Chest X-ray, PA view. Patient: 77 years old, sex M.
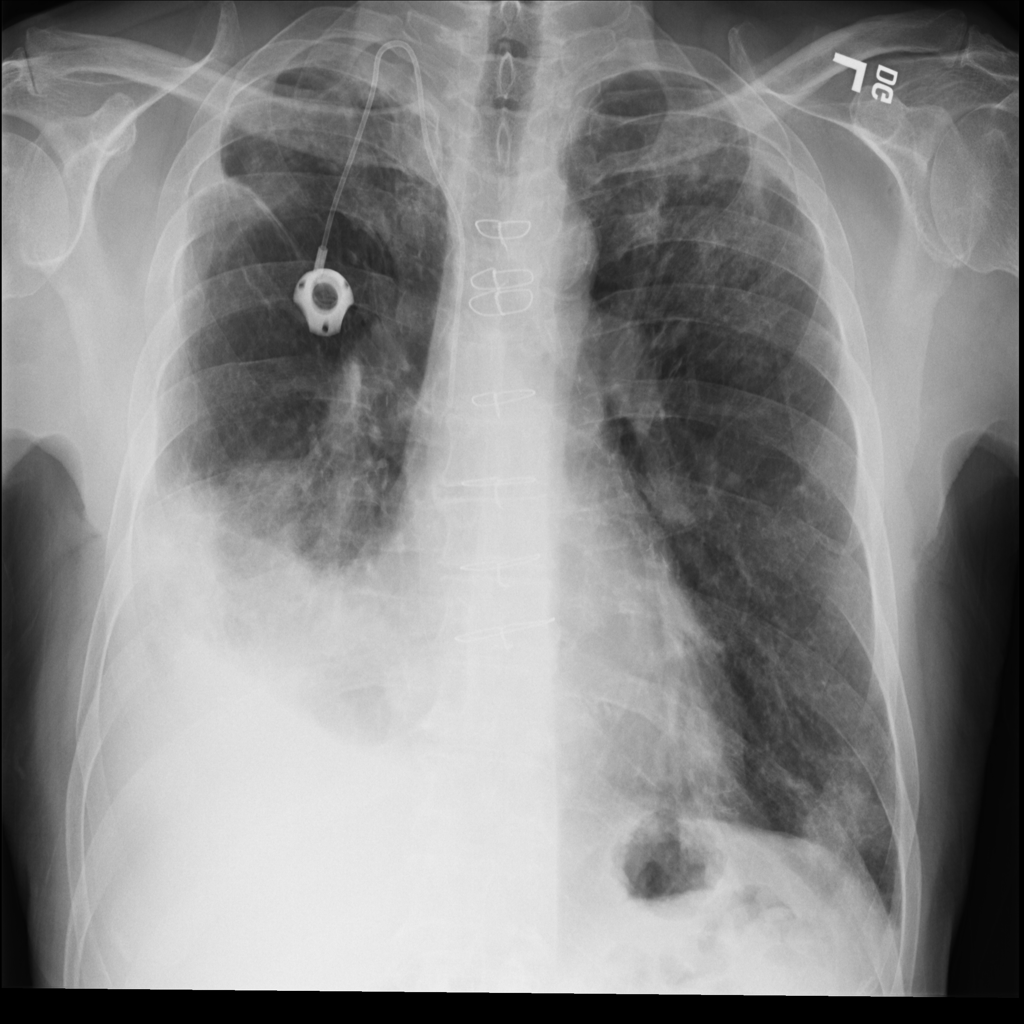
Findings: Effusion, Pleural_Thickening